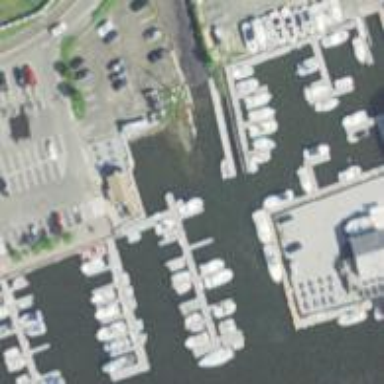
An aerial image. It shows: Man-made pier.